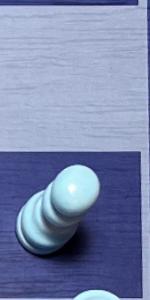
Label: Pawn_White